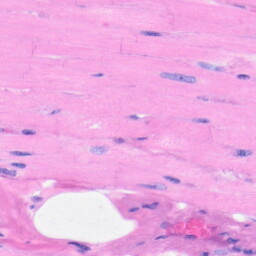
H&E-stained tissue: Heart